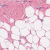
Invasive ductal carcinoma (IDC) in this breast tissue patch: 0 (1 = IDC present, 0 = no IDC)